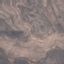
Label: HerbaceousVegetation